【题型】选择题　【知识点】平面几何　【难度】medium
如图，矩形 $ABCD$ 中，$AB=1$，$\angle ABD=60^\circ$，点 $O$ 在对角线 $BD$ 上，圆 $O$ 经过点 $C$。如果矩形 $ABCD$ 有两个顶点在圆 $O$ 内，那么圆 $O$ 的半径长 $r$ 的取值范围是（\quad ）

A. $0<r\leq 1$  \quad
B. $1<r\leq \sqrt{3}$  \quad
C. $1<r\leq 2$  \quad
D. $\sqrt{3}<r\leq 2$
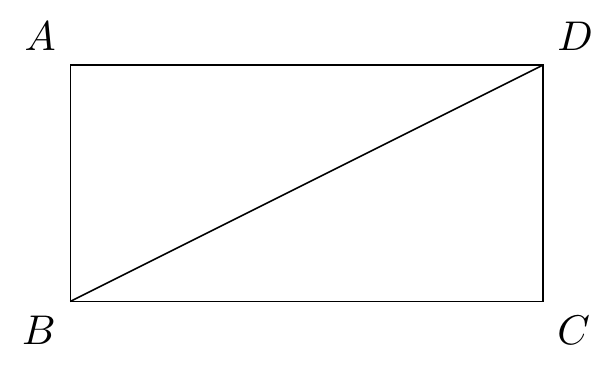
【解答】
解：$\because$ 四边形 $ABCD$ 是矩形，

$\therefore \angle BAD = 90^\circ$，

$\because \angle ABD = 60^\circ$，

$\therefore \angle ADB = 30^\circ$，

$\therefore BD = 2AB = 2 \times 1 = 2$，

由勾股定理得，$AD = \sqrt{BD^2 - AB^2} = \sqrt{2^2 - 1^2} = \sqrt{3}$，

连接 $AC$，交 $BD$ 于点 $F$，作 $CE \perp BD$ 于点 $E$，

$\therefore S_{ABCD} = \frac{1}{2} BC \cdot CD = \frac{1}{2} BD \cdot CE$，

$\therefore CE = \frac{BC \cdot CD}{BD} = \frac{\sqrt{3}}{2}$。

点 $O$ 从点 $D$ 开始向 $B$ 移动，移到 $E$ 时，$OC$ 的长度从 $1$ 减到 $\frac{\sqrt{3}}{2}$，再移到点 $F$，此时 $OC = \frac{1}{2} AC = 1$，

在这一范围内，$\frac{\sqrt{3}}{2} \leq r < 1$，$OA > AF > 1, OB > BF > 1$，

当 $\frac{\sqrt{3}}{2} \leq r \leq 1$ 时，A、B 都在圆外，不满足条件；

当点 $O$ 从点 $F$ 移到点 $B$ 时，$1 < OC < \sqrt{3}$，此时，$OA < AF < 1, OB < BF < 1$，$OD > FD > 1$，

$\therefore$ 当 $1 < OC < \sqrt{3}$ 时，满足两点在圆内的条件；

当 $OC = 1$，即 $r = 1$，点 $O$ 在点 $F$ 的位置，$OA = OB = OC = OD$，此时四点都在圆上，不满足条件；

当 $OC = \sqrt{3}$，即 $r = \sqrt{3}$，点 $O$ 在点 $B$ 的位置，此时 $OA = AB = 1 < r$，$OD = 2 > r$，A 和 B 在圆内，点 D 在圆外，满足条件，

故 $r$ 的取值范围是：$1 < r \leq \sqrt{3}$。

故选：B。
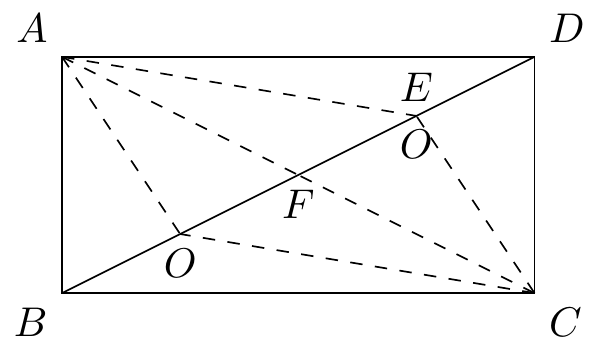